Question: I've built a flask app and I tread to deploy it on Heroku but I got this error:
'''
(venv) MacBook-Pro-alkhas-b-shosha:myApp joodi$ git push heroku master
error: src refspec master does not match any.
error: failed to push some refs to 'https://git.heroku.com/<app-name>.git'
'''
I think the problem because I wrote all the application on one file.
This my app structure:

all Flask code is in 'flasker.py'.
So when I start writing on 'Procfile' I got confused, I didn't know what I supposed to write on it, here what I wrote
'''
web: gunicorn myApp:app
'''
What can I do without changing the structure?
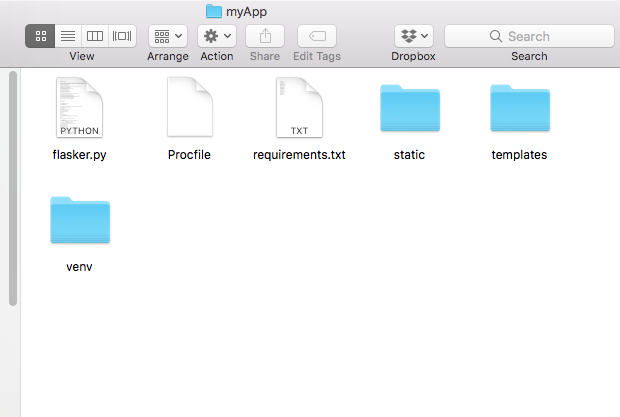
Answer: There are a couple of issues here.
## Git issue
> error: src refspec master does not match any.
It looks like you haven't committed any code (Git can't find a 'master' branch on your local system). 'git push' operates on commits, not files.
Make sure to commit your code locally before trying to push to Heroku.
## Procfile issue
Also, update your 'Profile' to point to your 'flasker.py' file. Assuming your Flask object is called 'app':
'''
web: gunicorn flasker:app
'''